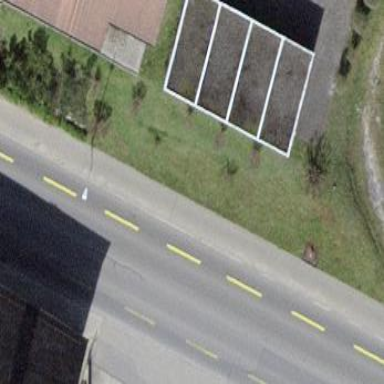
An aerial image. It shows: Group of garages.